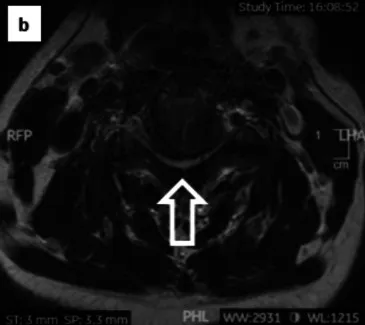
MRI of the cervical spine in various views. . B) Severe central cervical canal stenosis at the C4/C5 level, characterized by complete cerebrospinal fluid effacement and evident cord compression (indicated by the white arrow) (axial view).
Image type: radiology (mri)